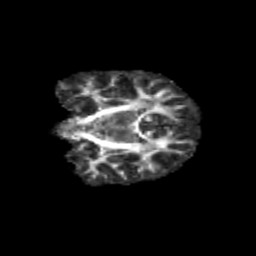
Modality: FA
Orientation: coronal
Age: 11
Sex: female
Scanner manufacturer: siemens
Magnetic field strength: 3 T
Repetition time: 3.8 s
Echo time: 0.07 s